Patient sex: M
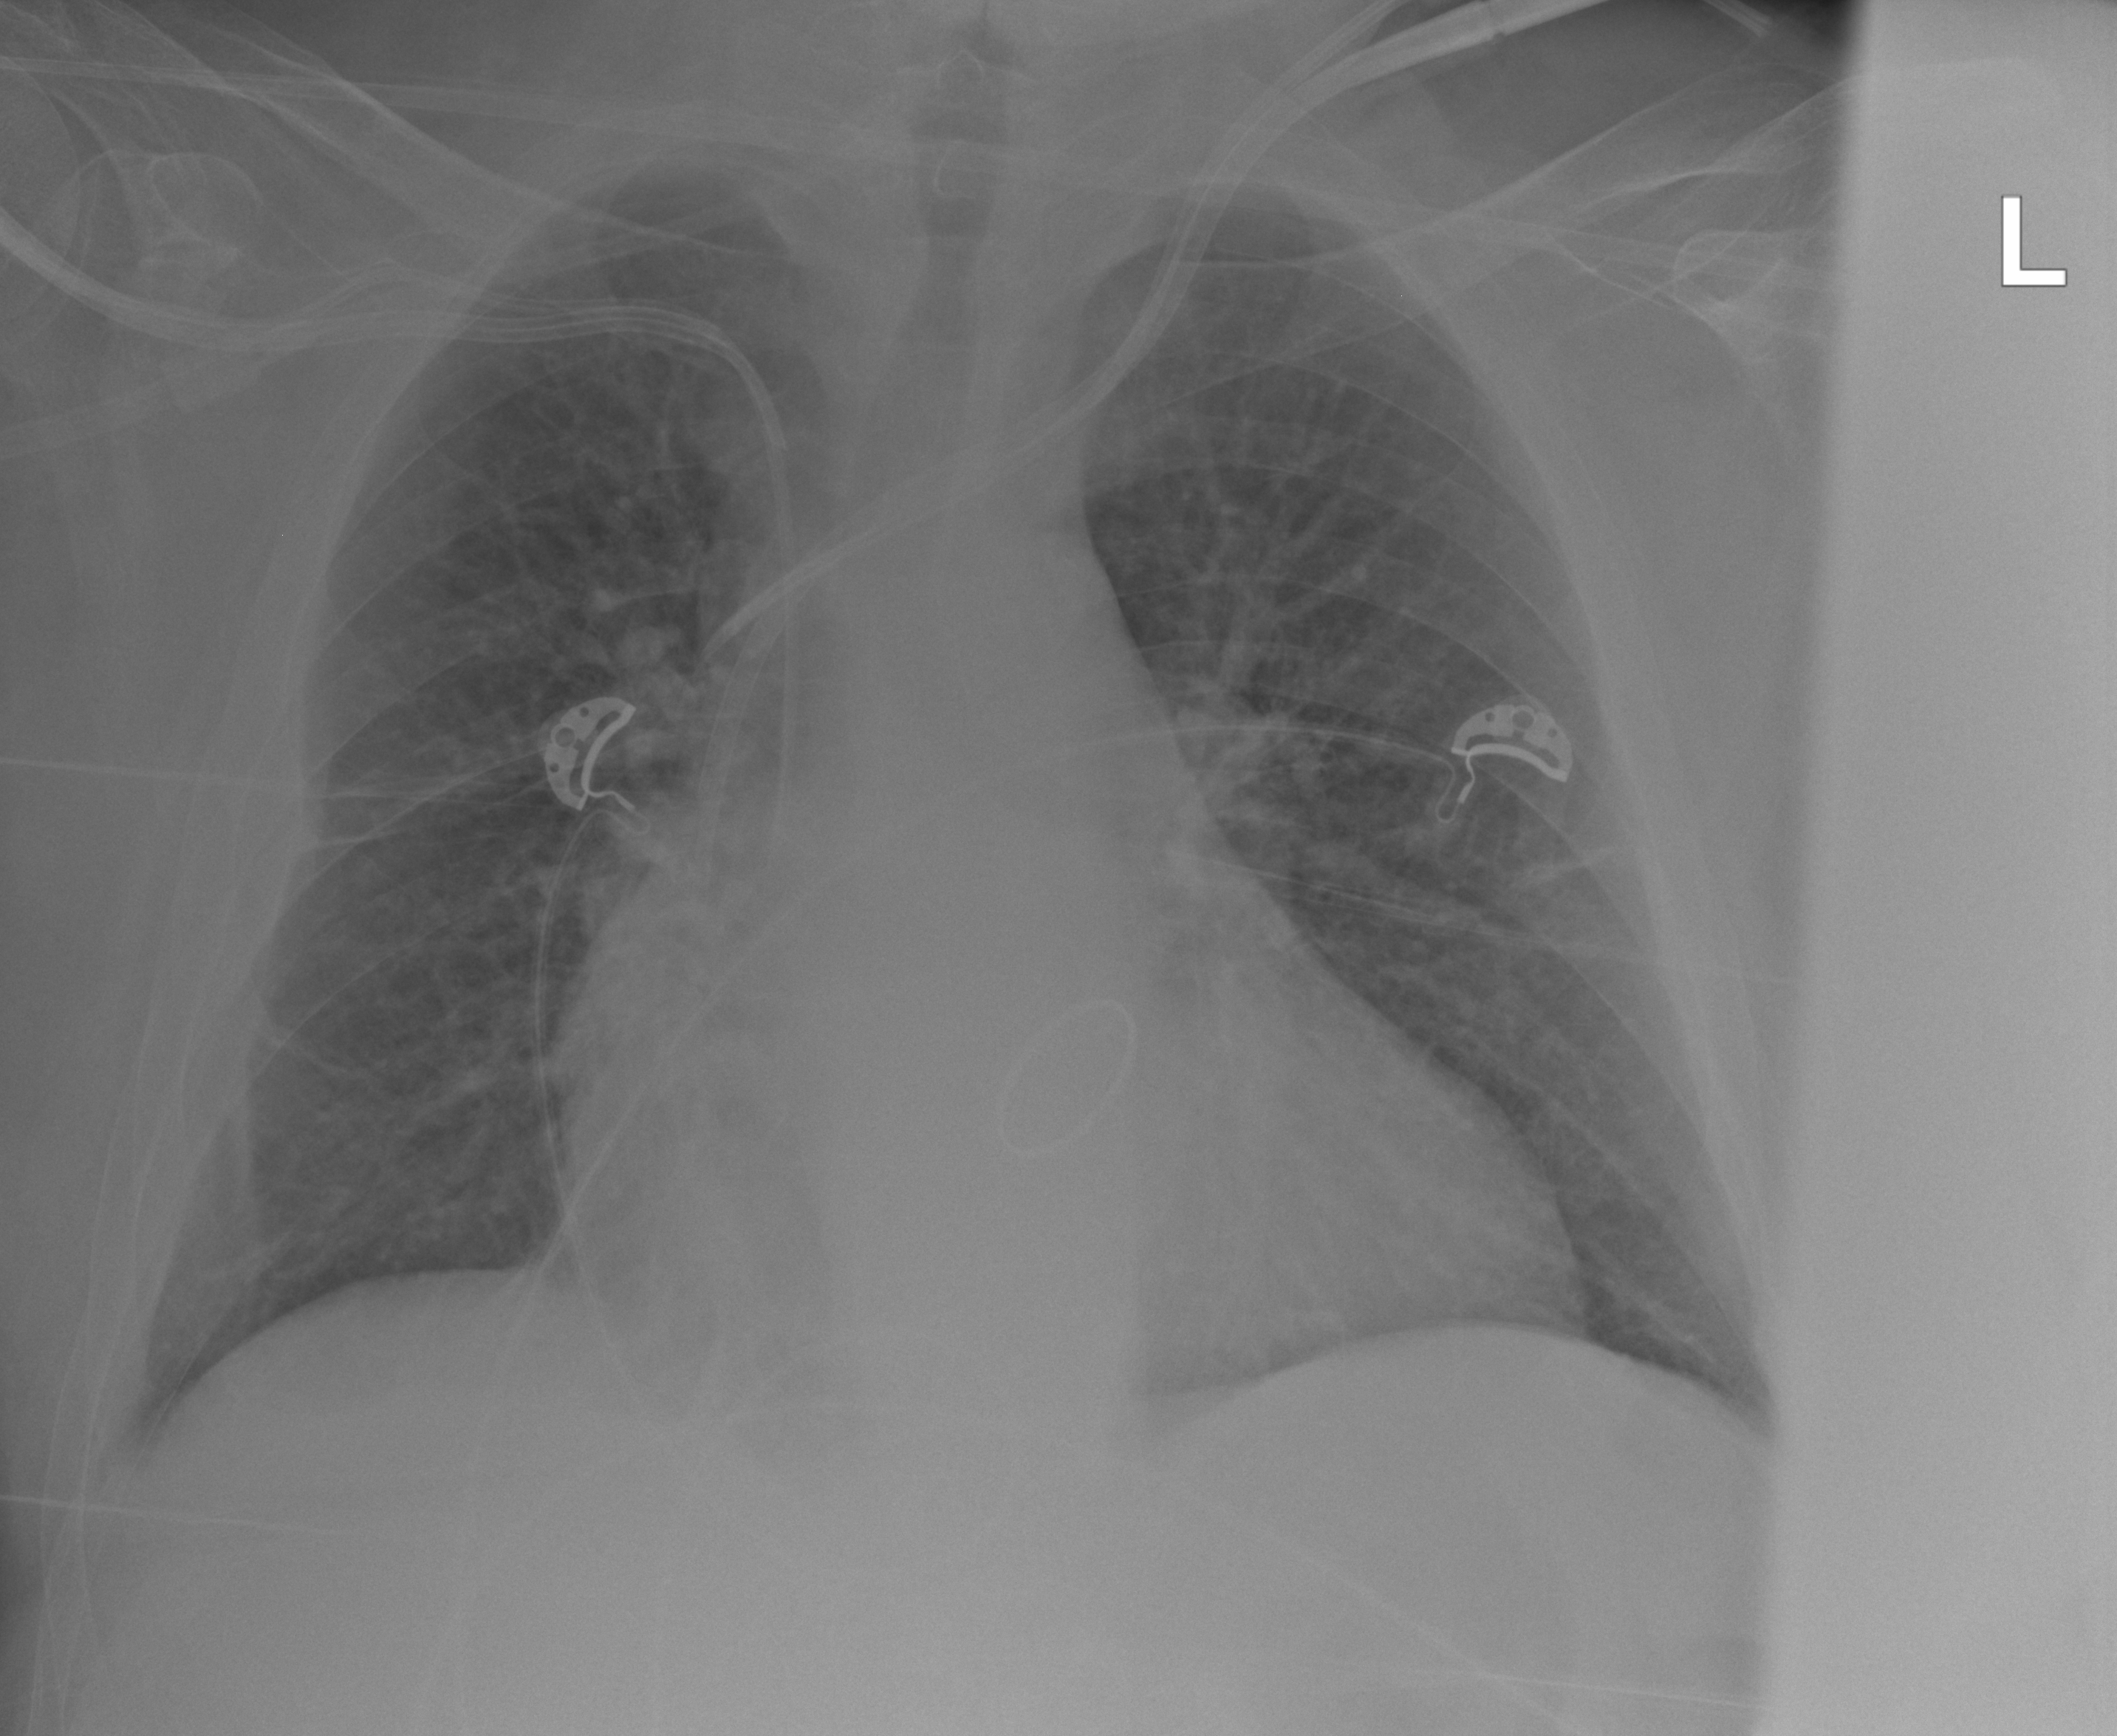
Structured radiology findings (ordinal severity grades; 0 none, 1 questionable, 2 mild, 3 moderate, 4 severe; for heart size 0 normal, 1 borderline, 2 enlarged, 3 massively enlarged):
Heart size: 3
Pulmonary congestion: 2
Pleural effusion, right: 2
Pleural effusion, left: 0
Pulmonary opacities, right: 2
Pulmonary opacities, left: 2
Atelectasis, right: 0
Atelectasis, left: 2